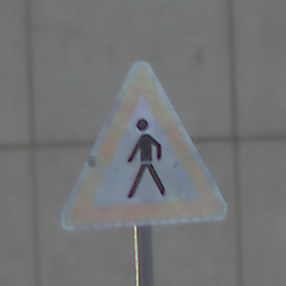
Verkehrszeichen: FussgaengerRechts
Umgebung: Outdoor, Urban
Tageszeit: MorningAfternoon
Wetter: PartlyCloudy
Licht: Natural
Jahreszeit: NotSpecified
Kontrast: LowContrast